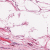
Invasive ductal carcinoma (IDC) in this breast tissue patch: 0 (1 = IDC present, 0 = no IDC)